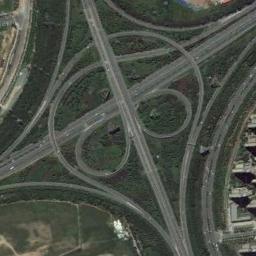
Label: overpass